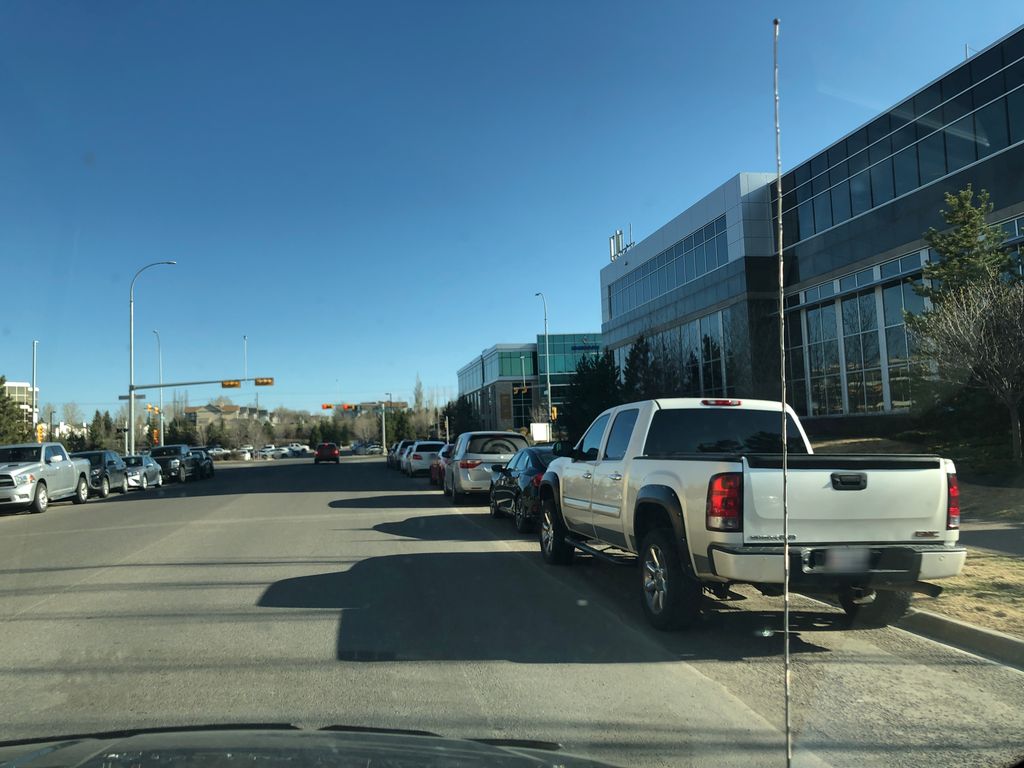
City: calgary